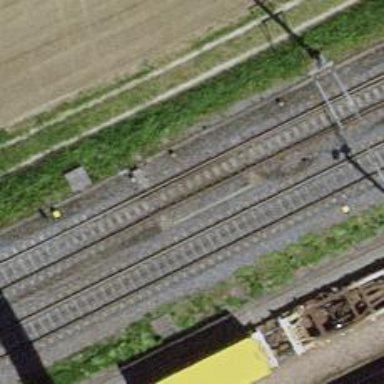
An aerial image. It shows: Railway switch.